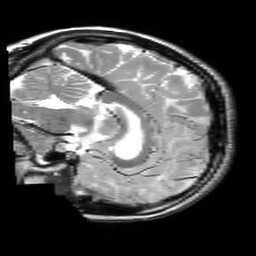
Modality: T2w
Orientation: sagittal
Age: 19
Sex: female
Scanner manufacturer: philips
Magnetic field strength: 3 T
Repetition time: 3 s
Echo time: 0.08 s